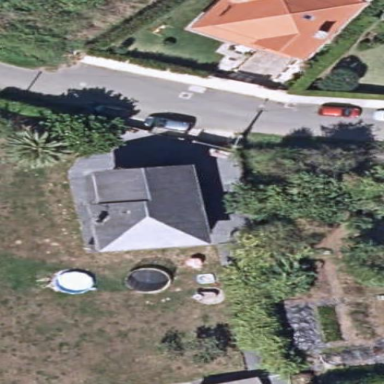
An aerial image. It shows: Simple and straightforward house.